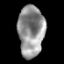
Tissue: prostate
Cell type: T cells
Senescence score: 0.3536
Nuclear area (px): 1315
Mean DAPI intensity: 146.484